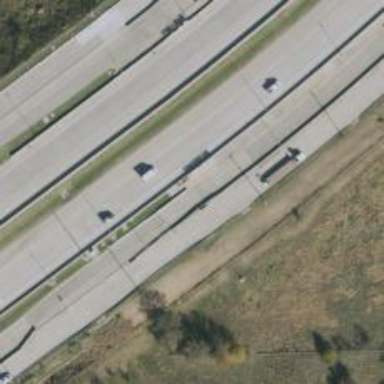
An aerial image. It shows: Toll gantry on the road.